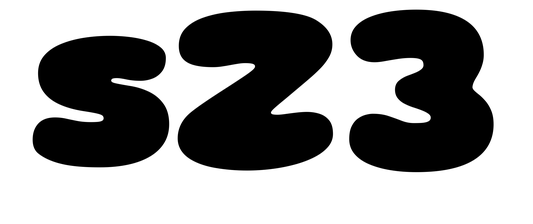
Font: Gluten_Black